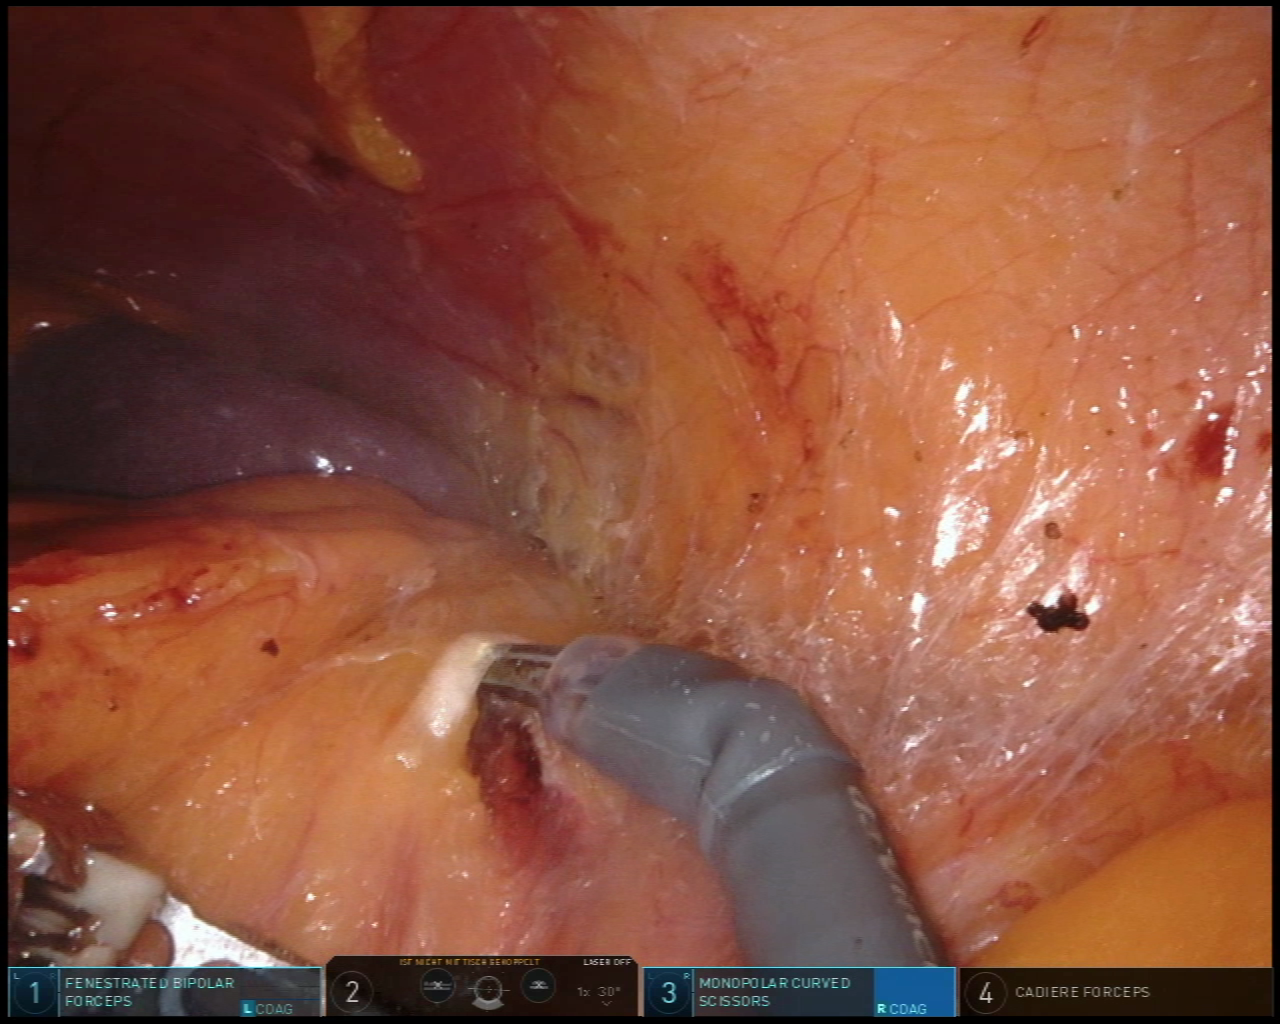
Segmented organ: spleen
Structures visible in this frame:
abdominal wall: yes
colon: no
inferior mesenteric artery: no
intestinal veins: no
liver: no
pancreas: no
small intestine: no
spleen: yes
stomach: no
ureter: no
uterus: no
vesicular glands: no